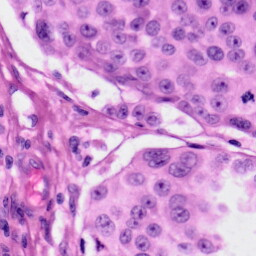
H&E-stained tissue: Skin